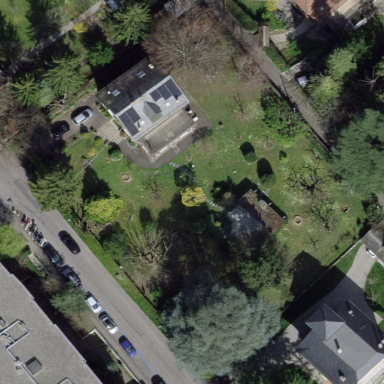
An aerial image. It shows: Garden enclosed by fence.